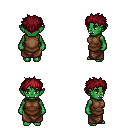
a pixel art fantasy rpg character, female body template, orc, green skin, brown tunic, robe skirt, brunette bedhead hairstyle, four views (front, back, left, right), 2x2 character sprite sheet, small pixel art, hard edges, no anti-aliasing